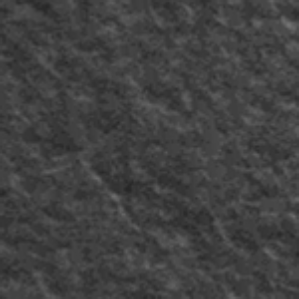
Label: frost